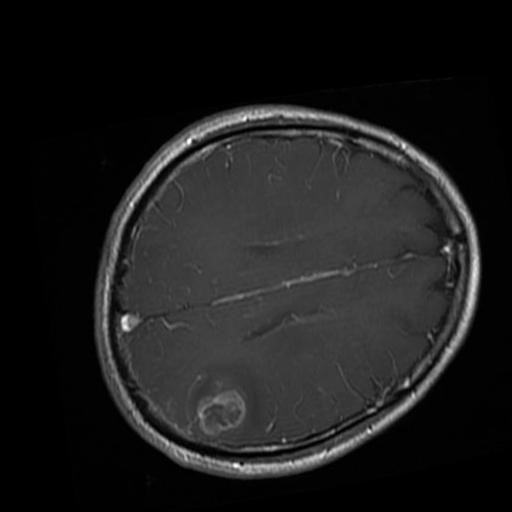
Label: brain_glioma